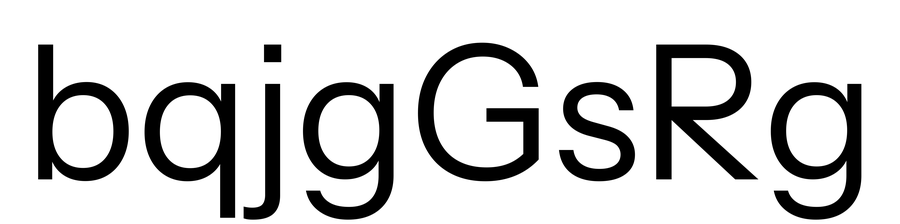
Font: InstrumentSans_Regular